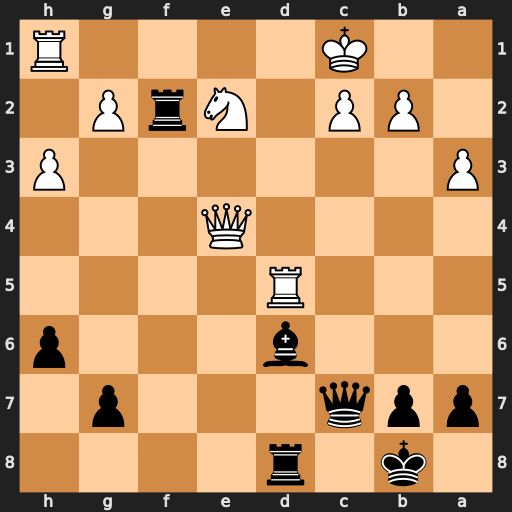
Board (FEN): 1k1r4/ppq3p1/3b3p/3R4/4Q3/P6P/1PP1NrP1/2K4R
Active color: b
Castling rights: -
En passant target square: -
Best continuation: Rxe2 Qxe2 Bf4+ Kb1 Rxd5